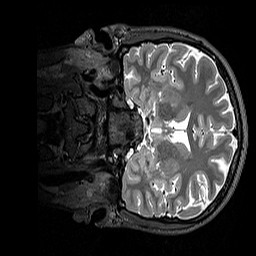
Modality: T2w
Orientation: coronal
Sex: male
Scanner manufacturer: siemens
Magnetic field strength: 3 T
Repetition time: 3.2 s
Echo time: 0.409 s